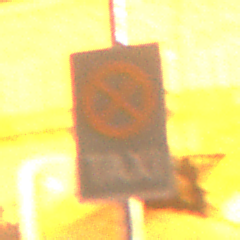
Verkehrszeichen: Taxenstand
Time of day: Night
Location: Outdoor (Suburban)
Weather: PartlyCloudy
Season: NotSpecified
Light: Artificial